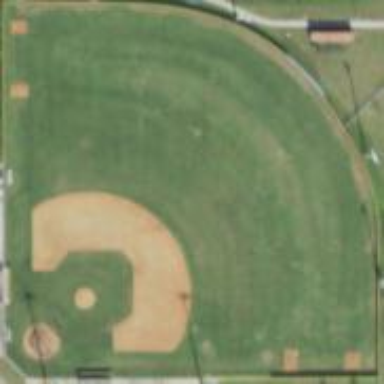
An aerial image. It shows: Grassy baseball pitch for leisure sports.